Here is the raw acceleration-versus-time signal recorded on a bearing housing. What is the most likely bearing condition (normal, inner_race, outer_race, ball)?
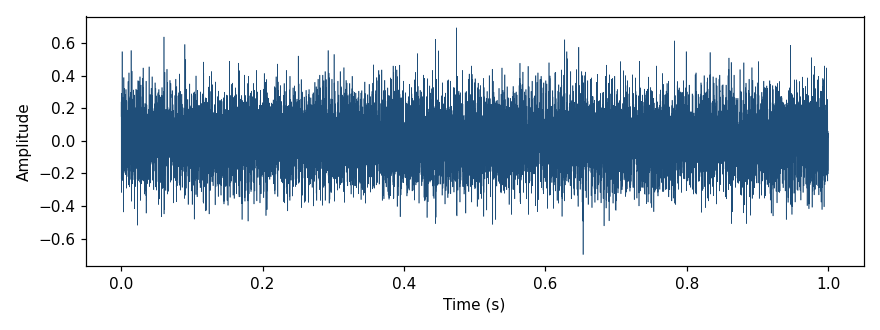
Answer: outer_race